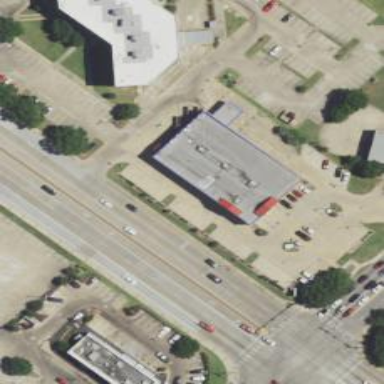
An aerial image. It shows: Pharmacy building providing healthcare services.